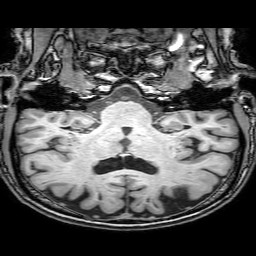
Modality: T1w
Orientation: sagittal
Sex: male
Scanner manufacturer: philips
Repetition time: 0.008091 s
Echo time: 0.0037 s